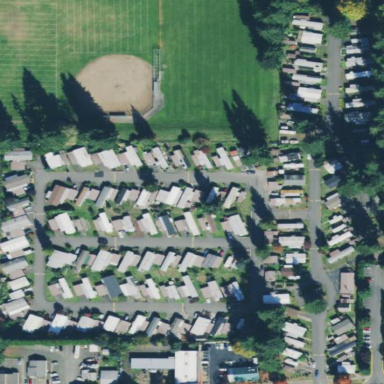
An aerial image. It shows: Residential area designated as trailer park.